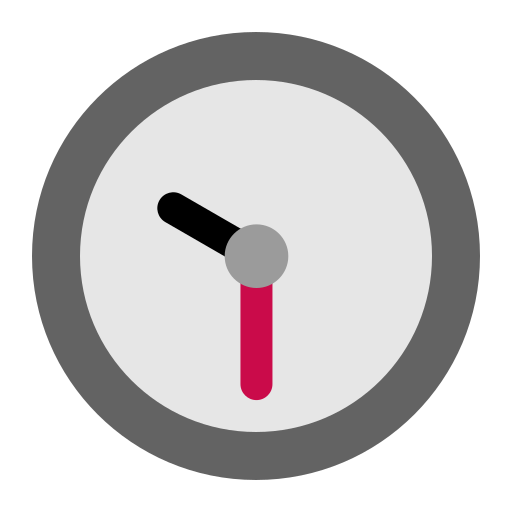
ten thirty flat